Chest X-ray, AP view. Patient: 53 years old, sex F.
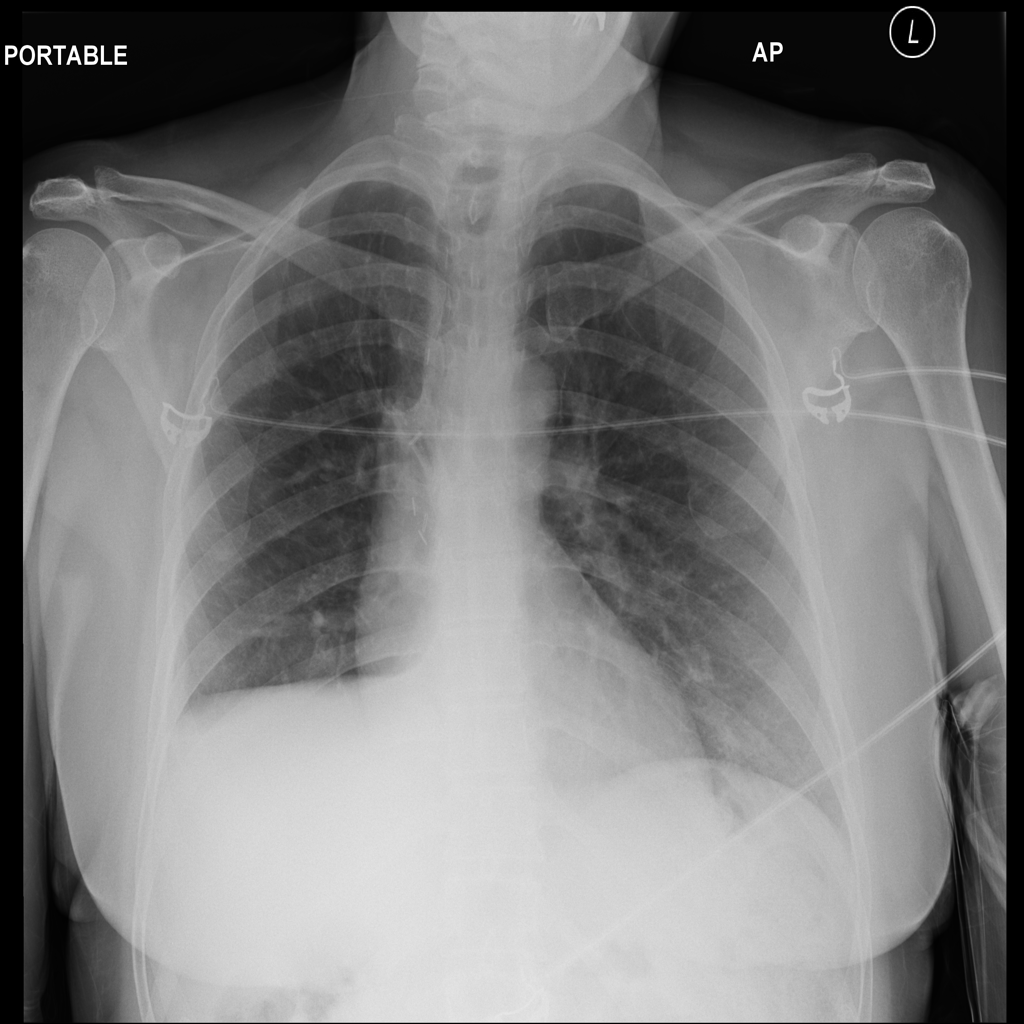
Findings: No Finding